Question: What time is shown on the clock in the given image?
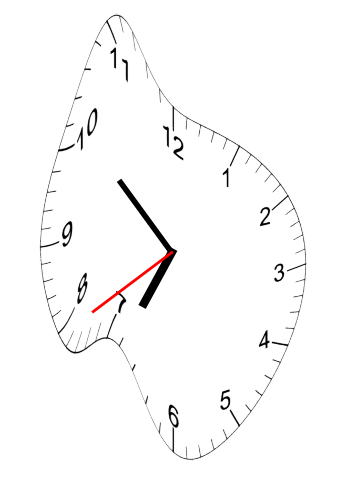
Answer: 06:51:39